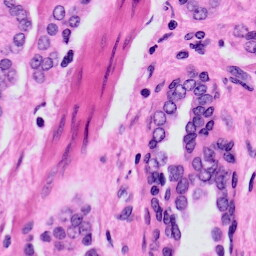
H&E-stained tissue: Prostate